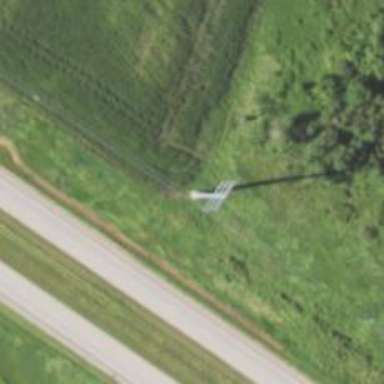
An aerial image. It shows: Power tower.